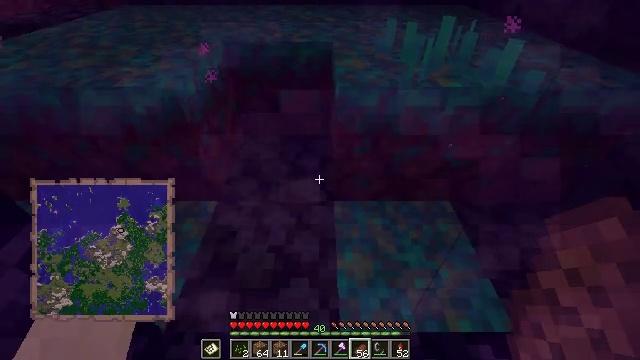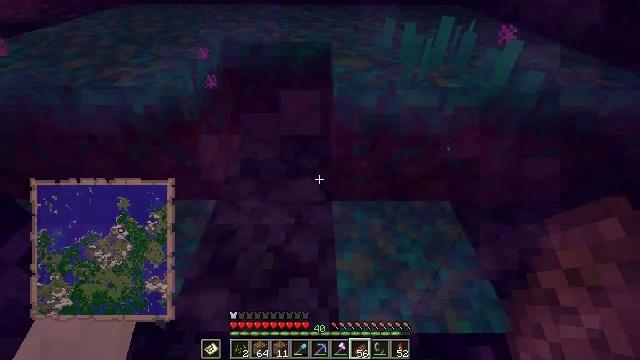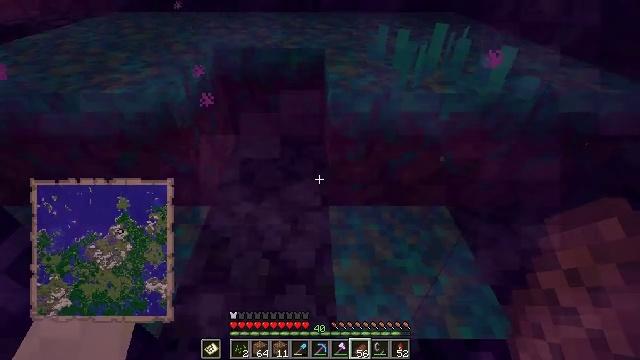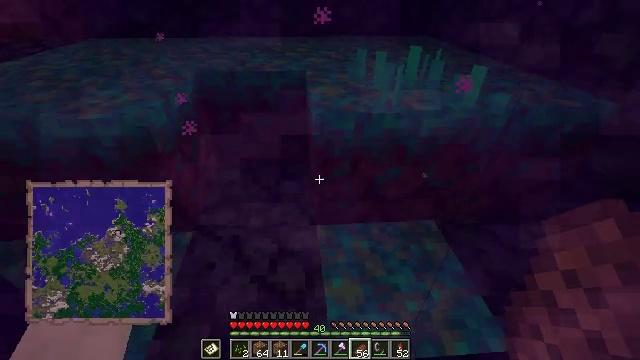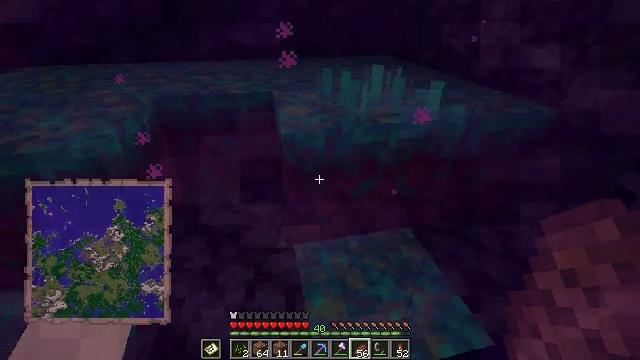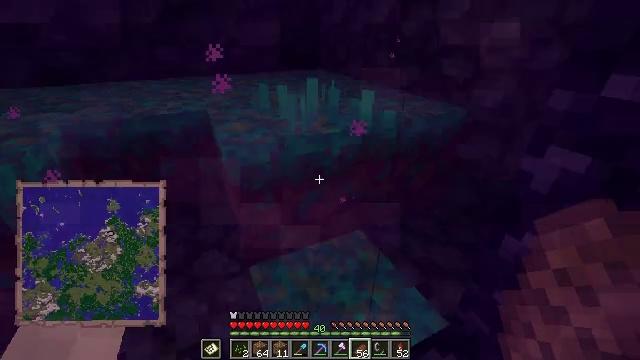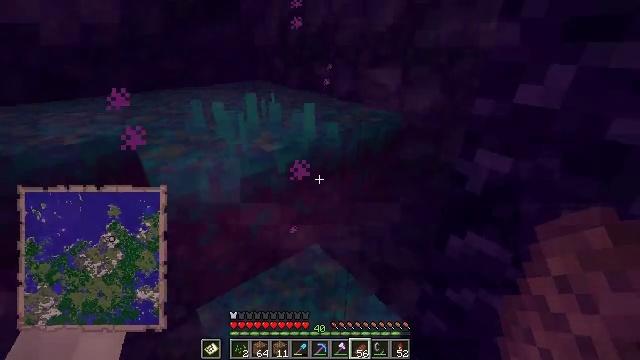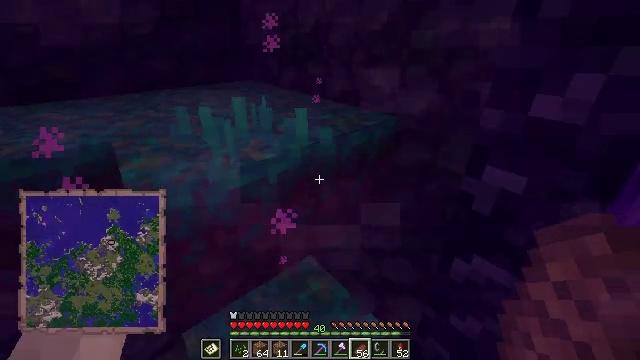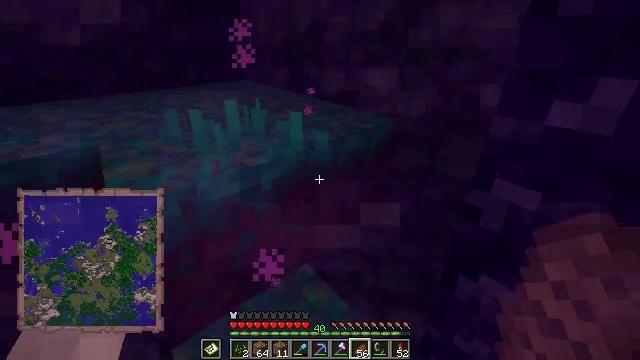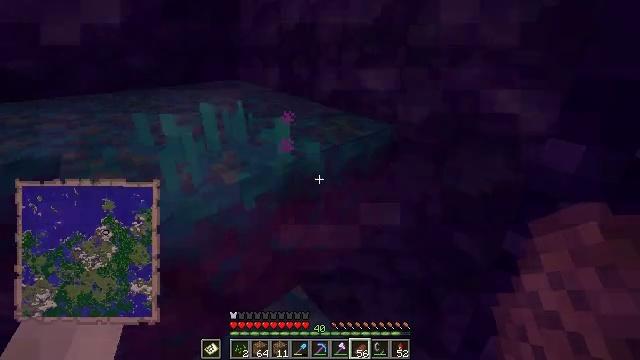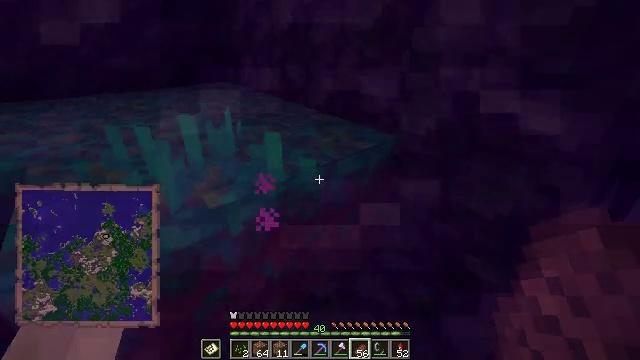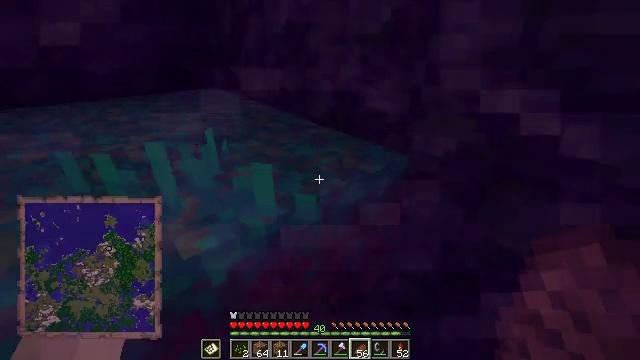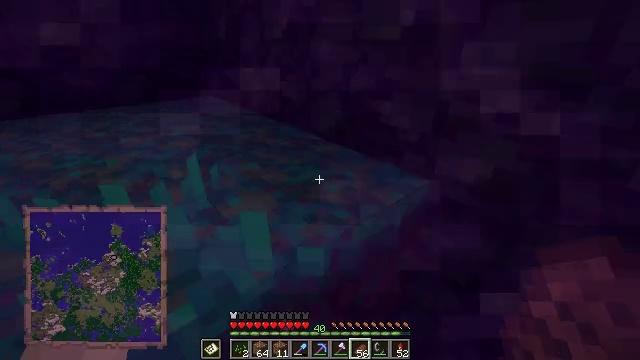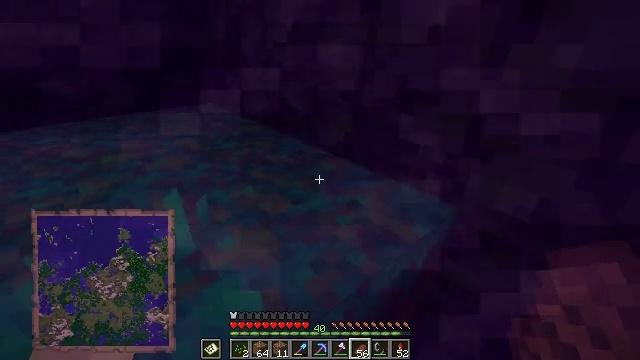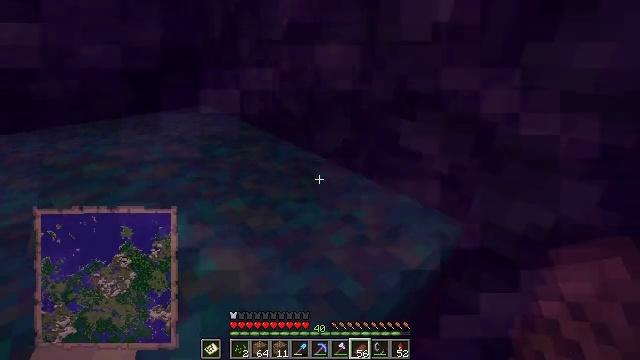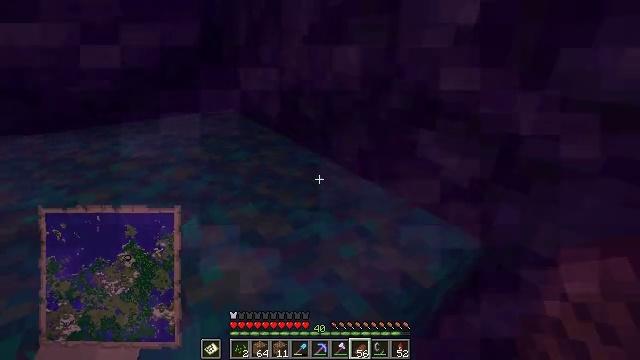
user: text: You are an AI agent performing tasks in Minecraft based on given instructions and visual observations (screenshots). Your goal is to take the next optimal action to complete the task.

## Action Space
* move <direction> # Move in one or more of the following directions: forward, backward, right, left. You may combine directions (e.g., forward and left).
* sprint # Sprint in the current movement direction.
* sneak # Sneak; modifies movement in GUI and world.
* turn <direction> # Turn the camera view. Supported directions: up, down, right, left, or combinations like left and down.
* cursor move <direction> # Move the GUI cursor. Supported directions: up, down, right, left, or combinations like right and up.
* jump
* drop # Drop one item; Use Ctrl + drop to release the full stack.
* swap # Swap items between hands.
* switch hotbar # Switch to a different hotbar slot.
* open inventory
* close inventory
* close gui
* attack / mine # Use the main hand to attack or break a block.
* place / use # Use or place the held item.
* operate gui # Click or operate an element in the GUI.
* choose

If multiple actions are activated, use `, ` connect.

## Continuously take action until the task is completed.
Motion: motion action
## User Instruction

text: Fight hostile mobs.
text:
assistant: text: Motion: no_op
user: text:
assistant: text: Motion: turn up
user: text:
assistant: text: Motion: turn right and up
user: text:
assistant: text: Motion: turn right and up
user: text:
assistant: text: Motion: turn right and up
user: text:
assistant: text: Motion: move forward, turn right and up
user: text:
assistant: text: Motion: move forward, turn right
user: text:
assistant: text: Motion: move forward
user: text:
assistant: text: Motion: move forward
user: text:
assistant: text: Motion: move forward
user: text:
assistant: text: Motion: move forward
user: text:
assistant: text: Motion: move forward
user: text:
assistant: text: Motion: move forward
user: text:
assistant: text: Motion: move forward
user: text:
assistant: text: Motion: move forward, turn left and up
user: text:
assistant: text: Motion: move forward, turn left and up
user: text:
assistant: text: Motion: turn left
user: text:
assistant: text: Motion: turn left
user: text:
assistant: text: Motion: turn left
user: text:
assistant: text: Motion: turn left
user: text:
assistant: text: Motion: turn left and up
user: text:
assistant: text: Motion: turn left and up
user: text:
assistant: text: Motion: no_op
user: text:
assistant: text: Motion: no_op
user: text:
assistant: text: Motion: turn down
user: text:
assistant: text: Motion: no_op
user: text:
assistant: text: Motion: no_op
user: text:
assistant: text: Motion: no_op
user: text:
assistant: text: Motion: no_op
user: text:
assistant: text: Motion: no_op